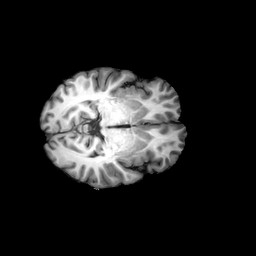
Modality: T1w
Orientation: axial
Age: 21
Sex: female
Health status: ill